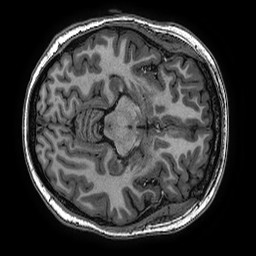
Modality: T1w
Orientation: axial
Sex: female
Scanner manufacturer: ge
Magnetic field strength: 3 T
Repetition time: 0.0077 s
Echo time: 0.003436 s